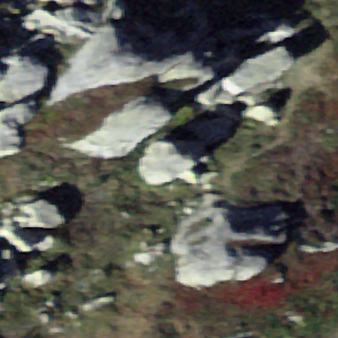
Label: bouldering_area